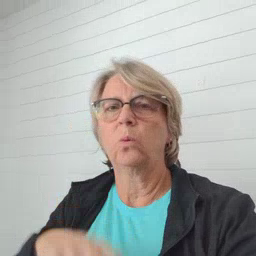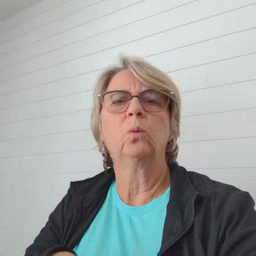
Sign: clown